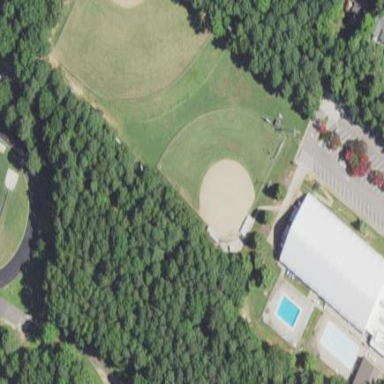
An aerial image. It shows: Baseball pitch for leisure and sports activities.